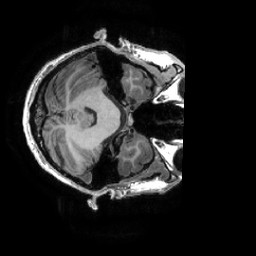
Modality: T1w
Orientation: axial
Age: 31
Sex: male
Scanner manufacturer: ge
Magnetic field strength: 3 T
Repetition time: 0.0073 s
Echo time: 0.003 s